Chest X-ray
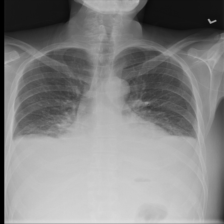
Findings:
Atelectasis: negative
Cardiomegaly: negative
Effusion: positive
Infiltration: negative
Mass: negative
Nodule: negative
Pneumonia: negative
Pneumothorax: negative
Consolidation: negative
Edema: negative
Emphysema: negative
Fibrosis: negative
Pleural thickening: negative
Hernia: negative